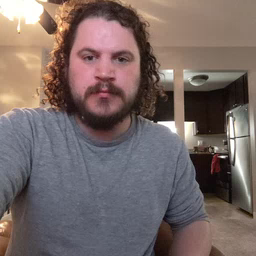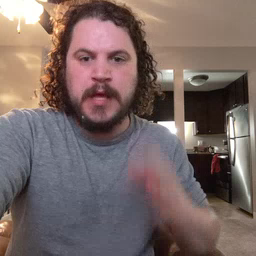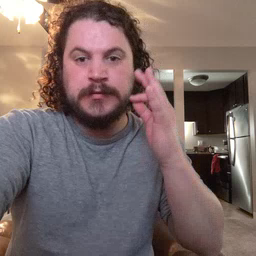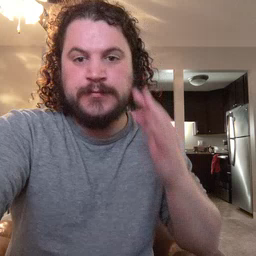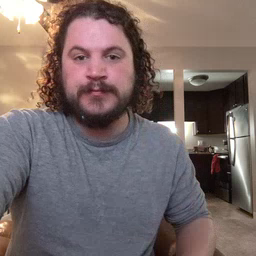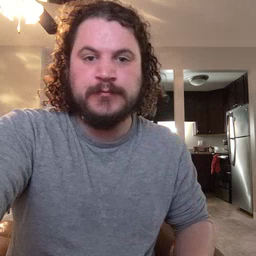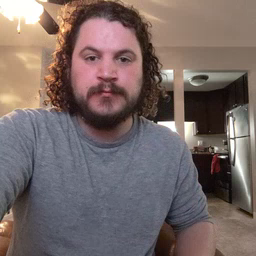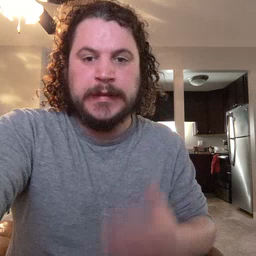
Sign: cat